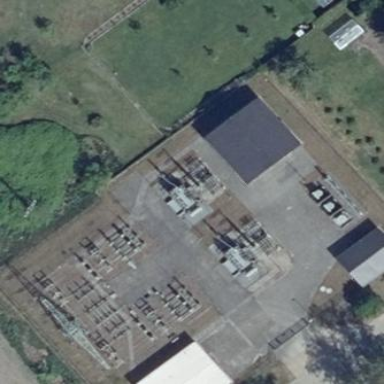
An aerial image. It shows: Outdoor distribution power substation.